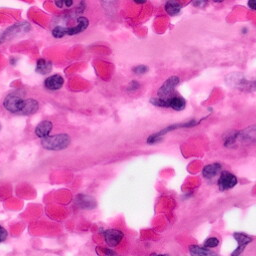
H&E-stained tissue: Pancreatic